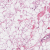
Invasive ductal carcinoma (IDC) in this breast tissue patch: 0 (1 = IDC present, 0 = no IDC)